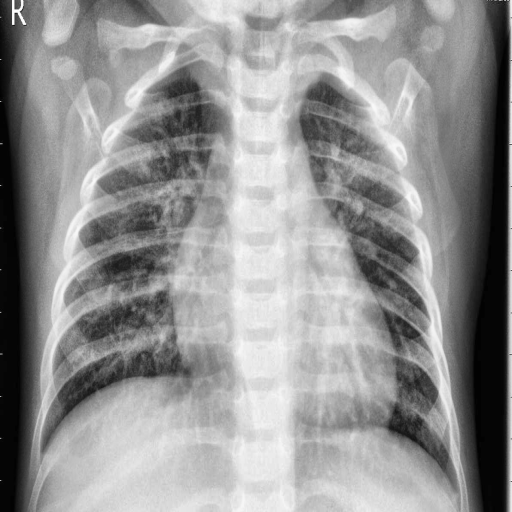
Finding: PNEUMONIA